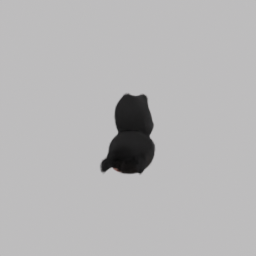
Label: animals